Aerial crown-view tile of a tropical tree (Barro Colorado Island, Panama), acquired 20240813:
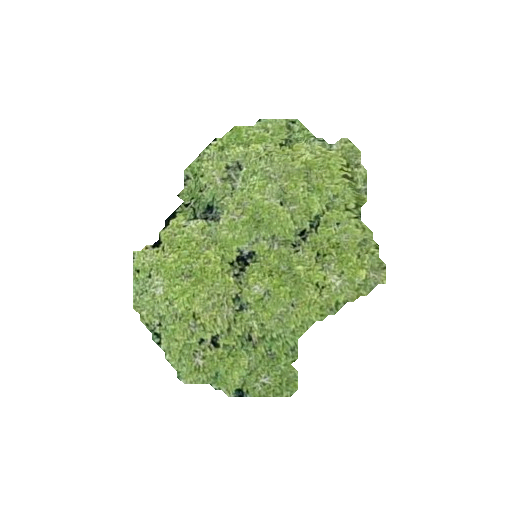
Species: Sloanea terniflora
GBIF accepted scientific name: Sloanea terniflora
Crown area: 71.39 m²